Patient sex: F
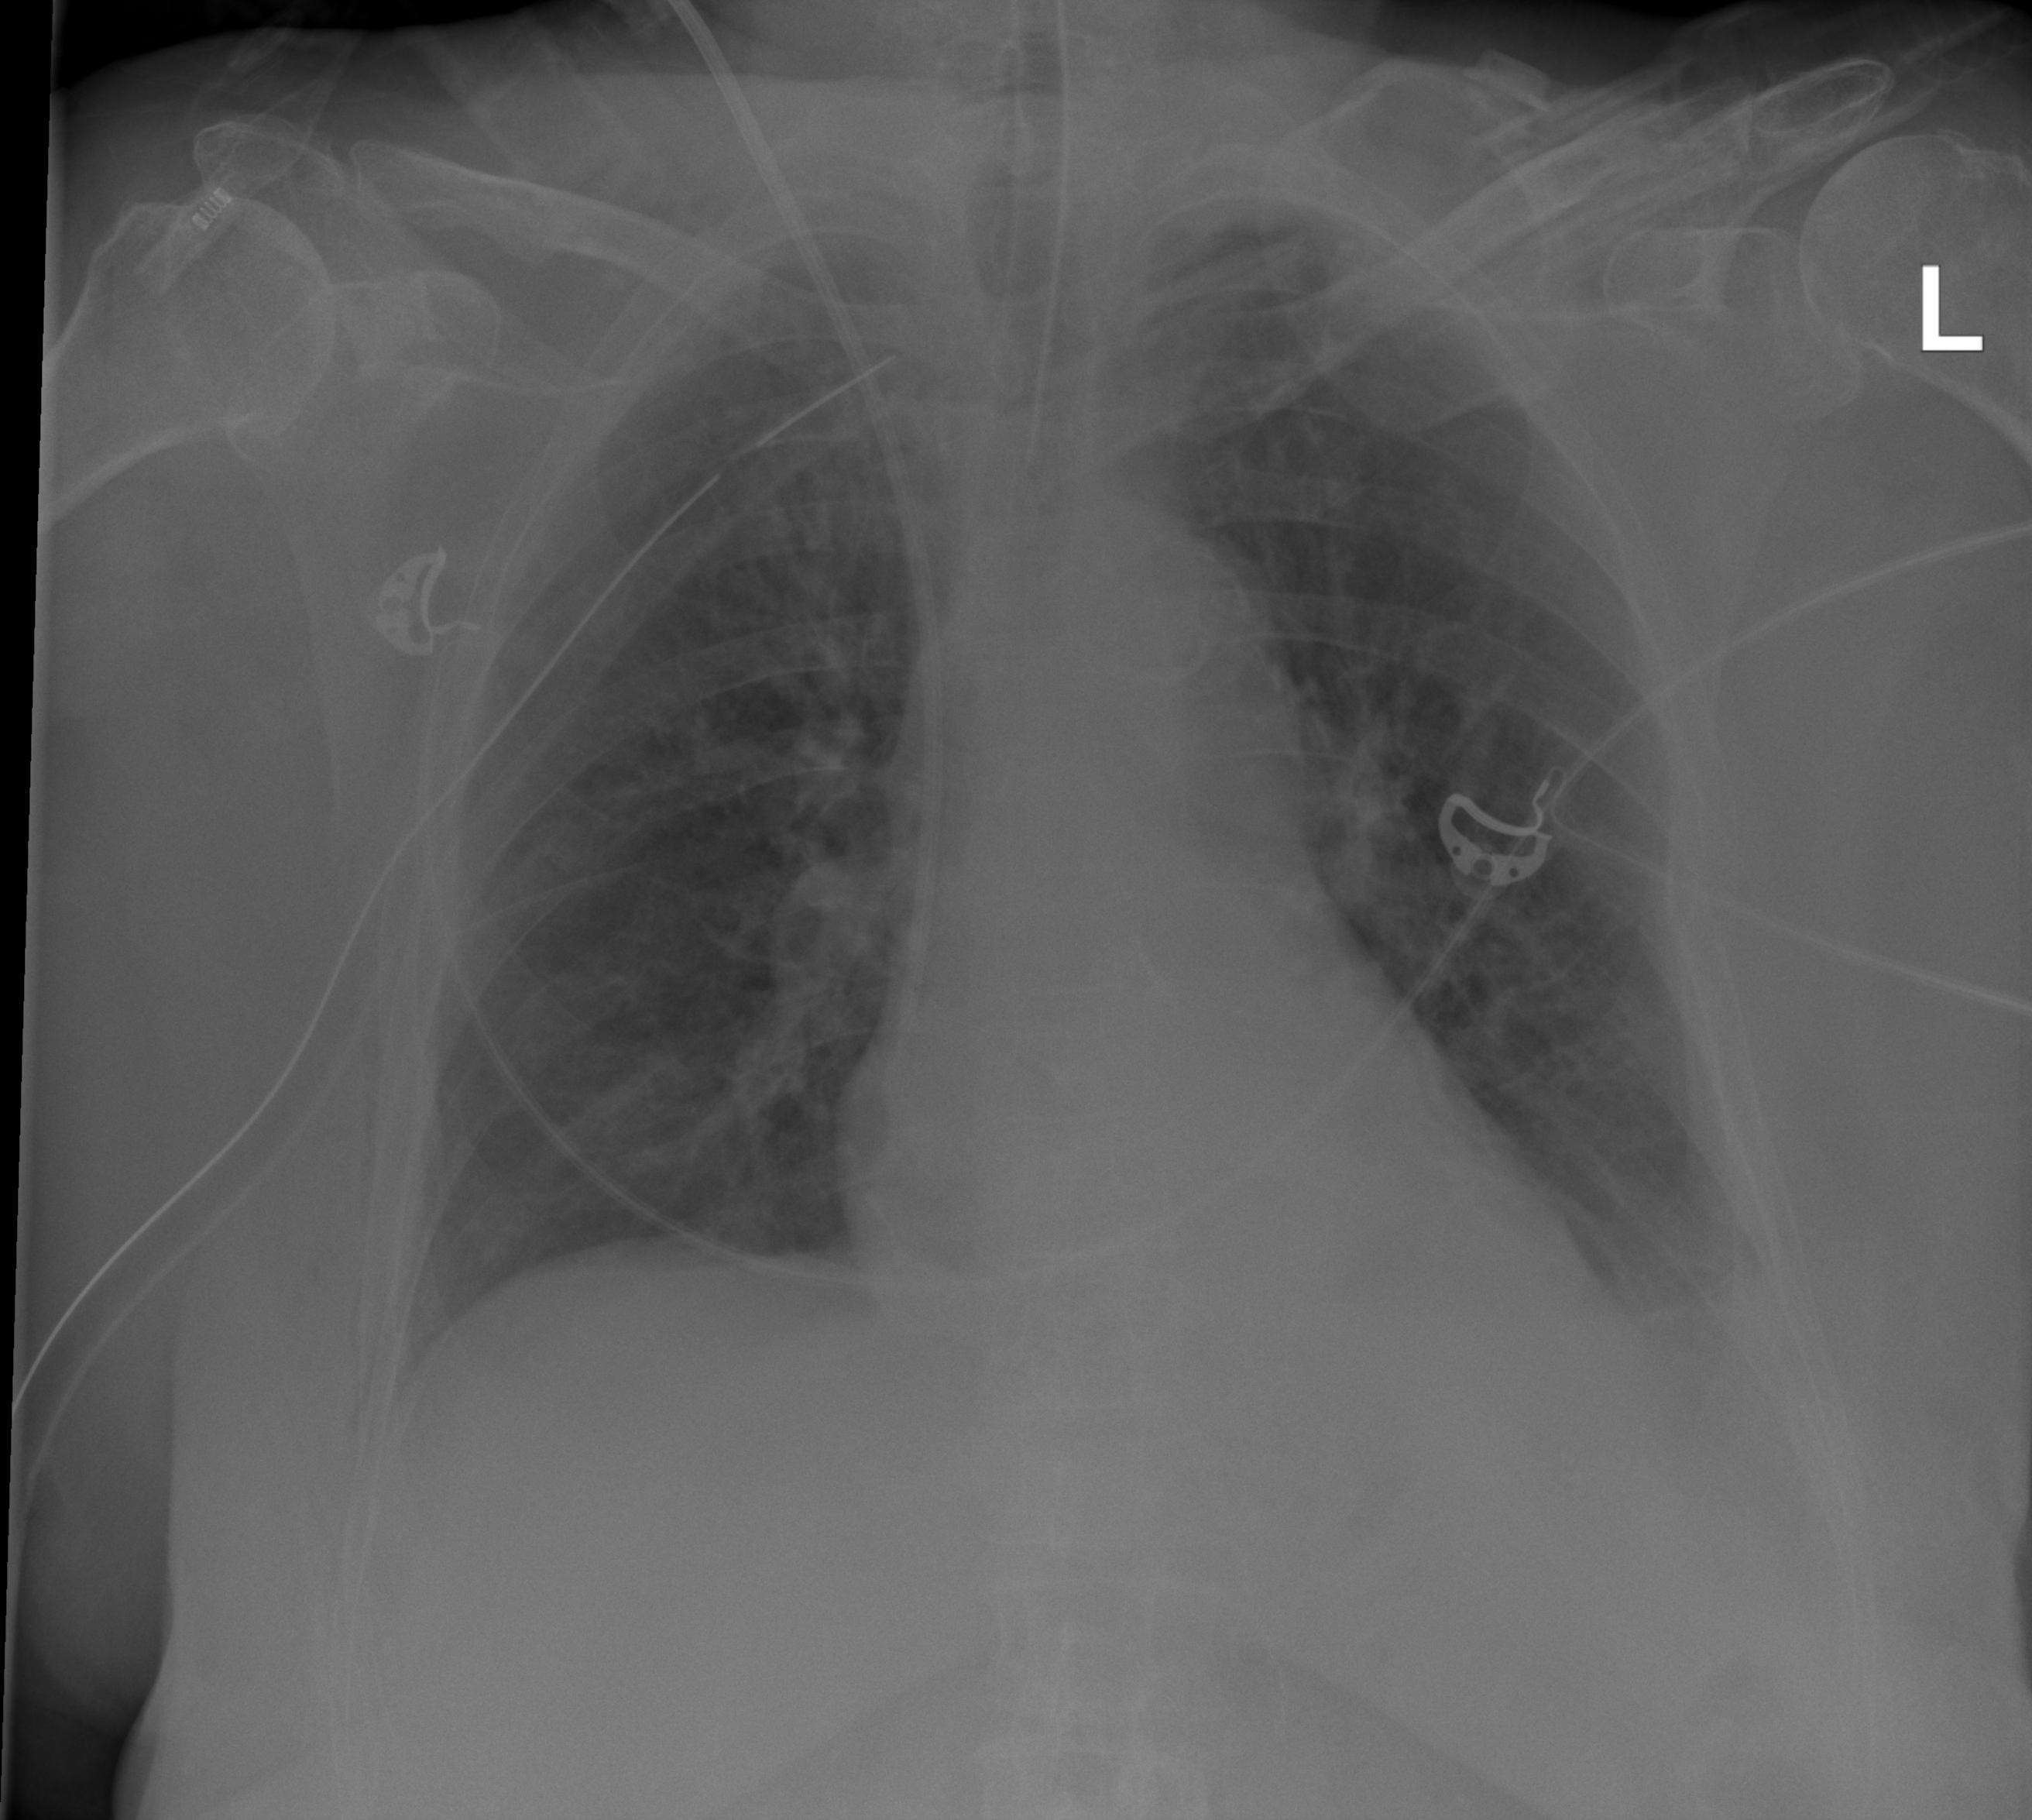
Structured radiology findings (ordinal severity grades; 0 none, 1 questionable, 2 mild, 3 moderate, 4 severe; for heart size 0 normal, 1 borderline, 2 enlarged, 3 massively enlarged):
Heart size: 1
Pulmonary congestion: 0
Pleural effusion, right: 0
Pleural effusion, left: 2
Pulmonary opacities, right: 0
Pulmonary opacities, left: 0
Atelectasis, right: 2
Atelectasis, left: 2